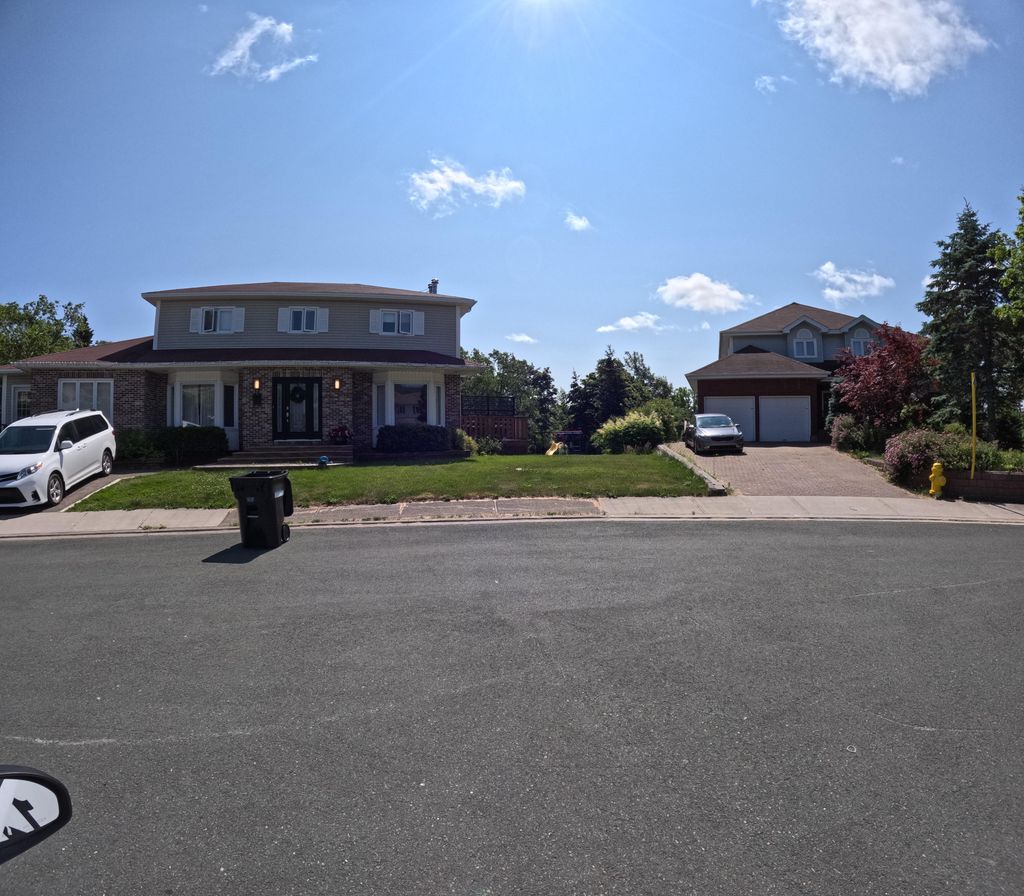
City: st_johns